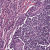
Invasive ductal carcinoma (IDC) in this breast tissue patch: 1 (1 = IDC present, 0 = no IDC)